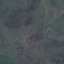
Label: HerbaceousVegetation